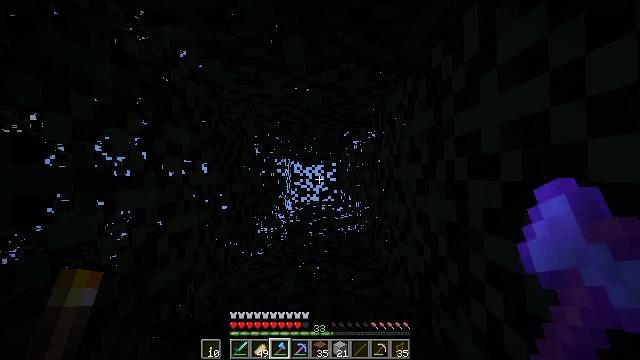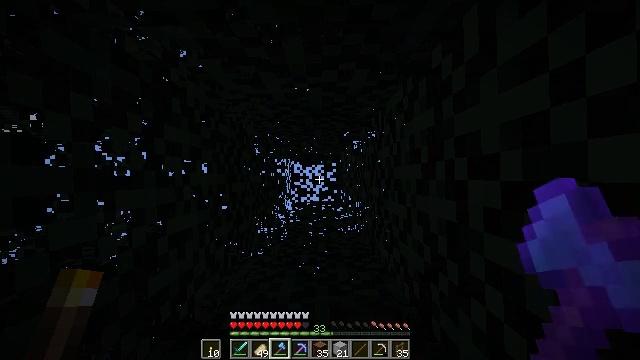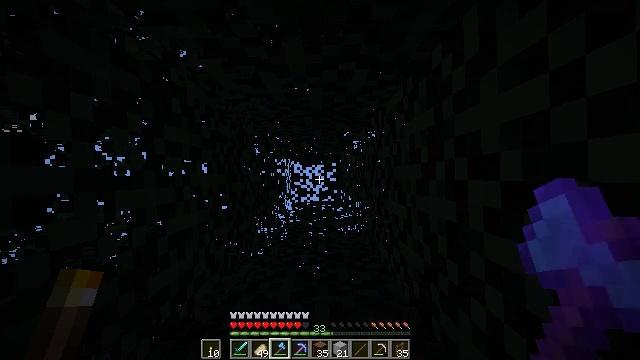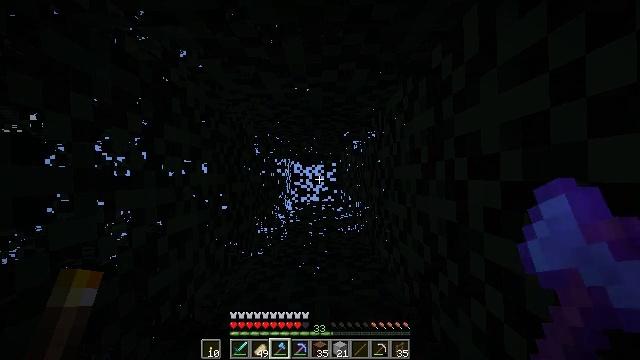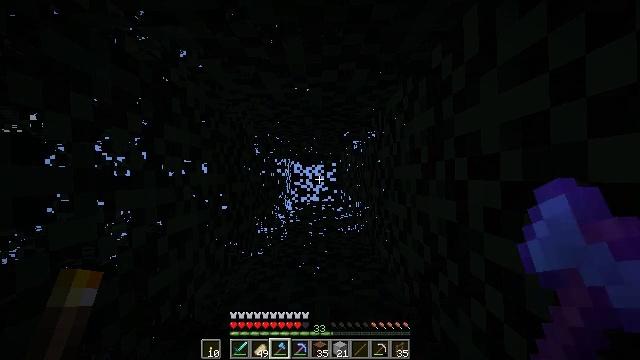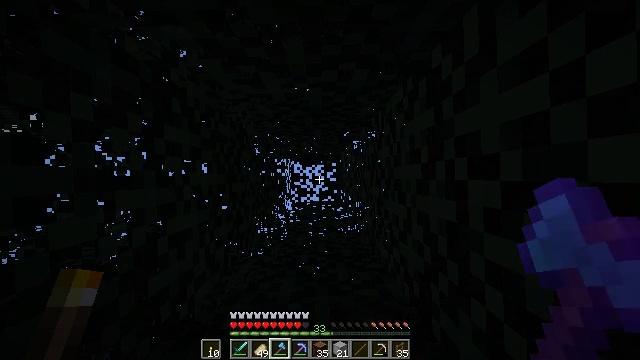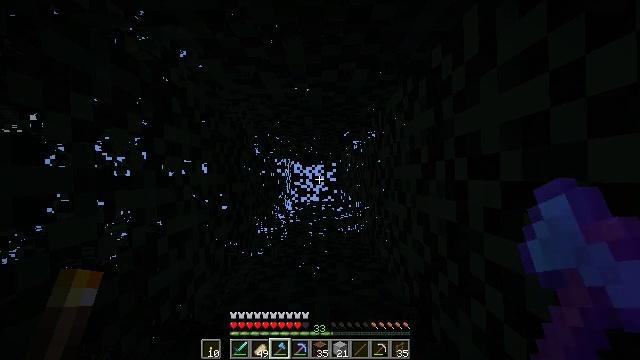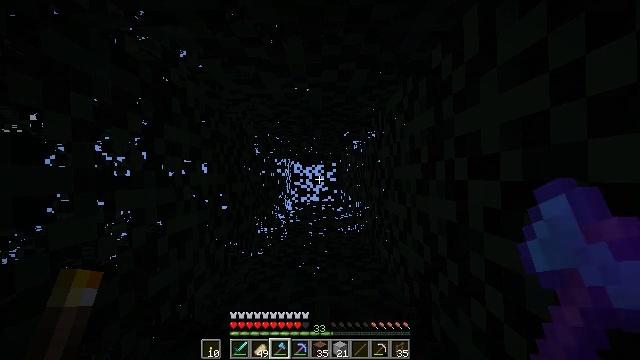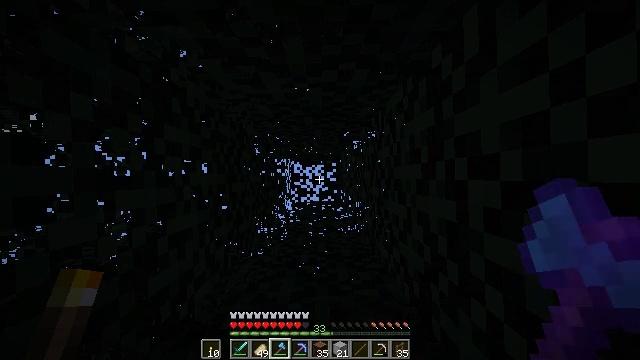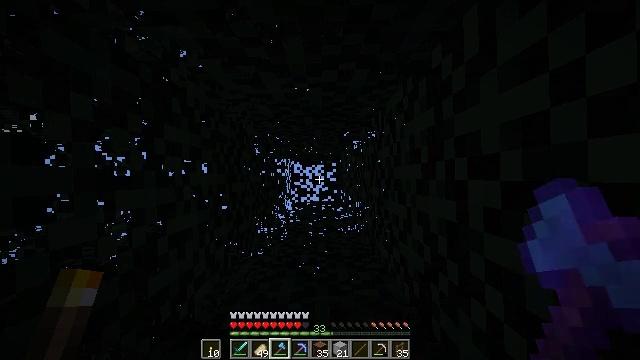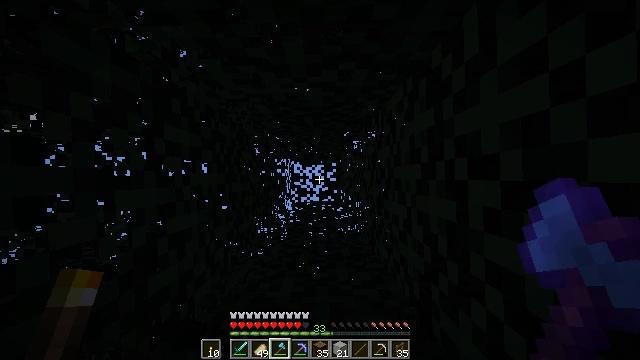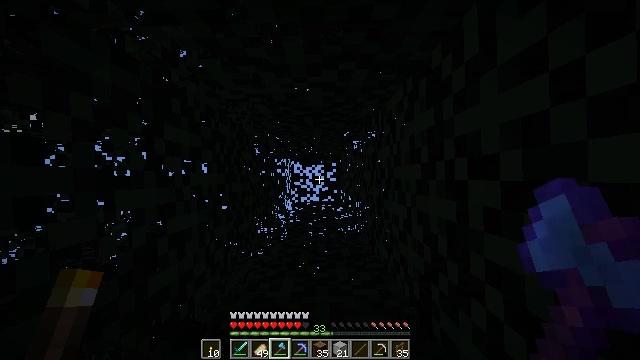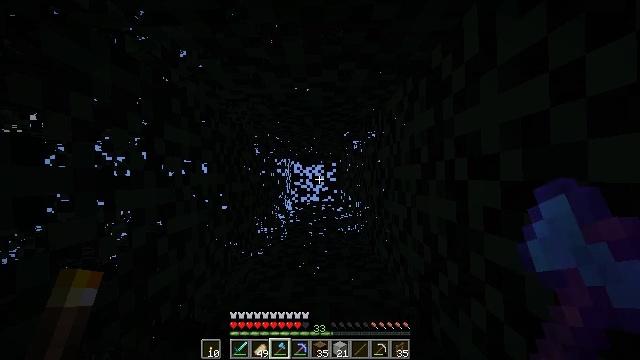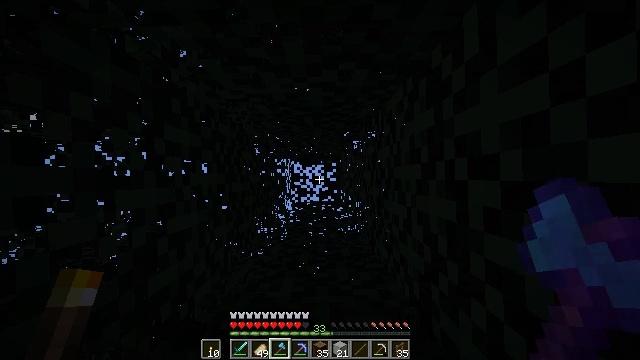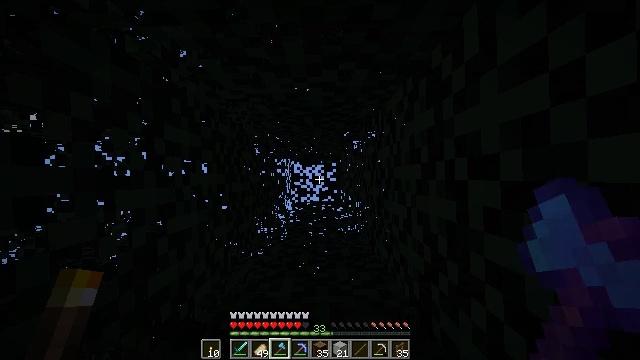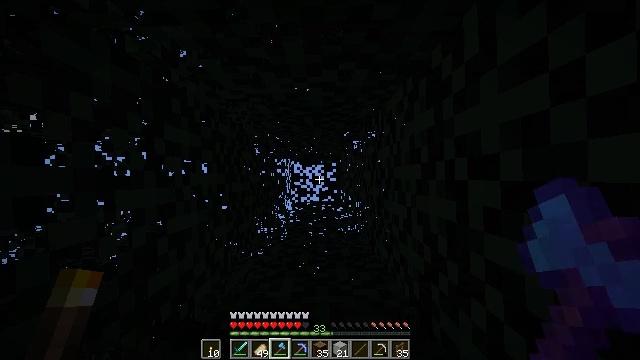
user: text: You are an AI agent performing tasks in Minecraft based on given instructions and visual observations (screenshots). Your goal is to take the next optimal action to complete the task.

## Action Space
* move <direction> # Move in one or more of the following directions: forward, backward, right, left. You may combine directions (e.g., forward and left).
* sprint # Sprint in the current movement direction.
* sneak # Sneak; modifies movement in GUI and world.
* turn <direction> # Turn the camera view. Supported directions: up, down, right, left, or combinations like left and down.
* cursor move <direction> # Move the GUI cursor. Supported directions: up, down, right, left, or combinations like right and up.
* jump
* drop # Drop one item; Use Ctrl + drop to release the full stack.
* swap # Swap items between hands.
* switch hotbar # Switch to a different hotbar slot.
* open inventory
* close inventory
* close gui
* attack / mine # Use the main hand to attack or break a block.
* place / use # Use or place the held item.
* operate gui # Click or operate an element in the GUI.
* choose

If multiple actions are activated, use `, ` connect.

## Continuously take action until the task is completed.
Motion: motion action
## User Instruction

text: Break the brown bed to remove it.
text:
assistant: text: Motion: no_op
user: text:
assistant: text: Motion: no_op
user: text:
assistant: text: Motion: no_op
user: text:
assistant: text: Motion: no_op
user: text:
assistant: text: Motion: no_op
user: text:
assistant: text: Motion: no_op
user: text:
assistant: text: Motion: no_op
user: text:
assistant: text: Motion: no_op
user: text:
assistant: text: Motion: no_op
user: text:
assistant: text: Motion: no_op
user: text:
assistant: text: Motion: no_op
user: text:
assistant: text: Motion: no_op
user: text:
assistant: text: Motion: no_op
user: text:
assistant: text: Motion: no_op
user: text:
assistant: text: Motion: no_op
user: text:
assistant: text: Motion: no_op
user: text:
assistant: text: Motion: no_op
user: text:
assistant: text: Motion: no_op
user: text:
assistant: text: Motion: no_op
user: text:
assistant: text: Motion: no_op
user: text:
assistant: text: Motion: no_op
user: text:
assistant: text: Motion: no_op
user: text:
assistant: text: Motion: no_op
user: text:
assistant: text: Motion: no_op
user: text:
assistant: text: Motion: no_op
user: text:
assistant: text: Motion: no_op
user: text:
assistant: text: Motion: no_op
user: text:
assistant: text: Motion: no_op
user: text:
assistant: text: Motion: no_op
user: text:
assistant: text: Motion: no_op